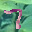
Label: 7